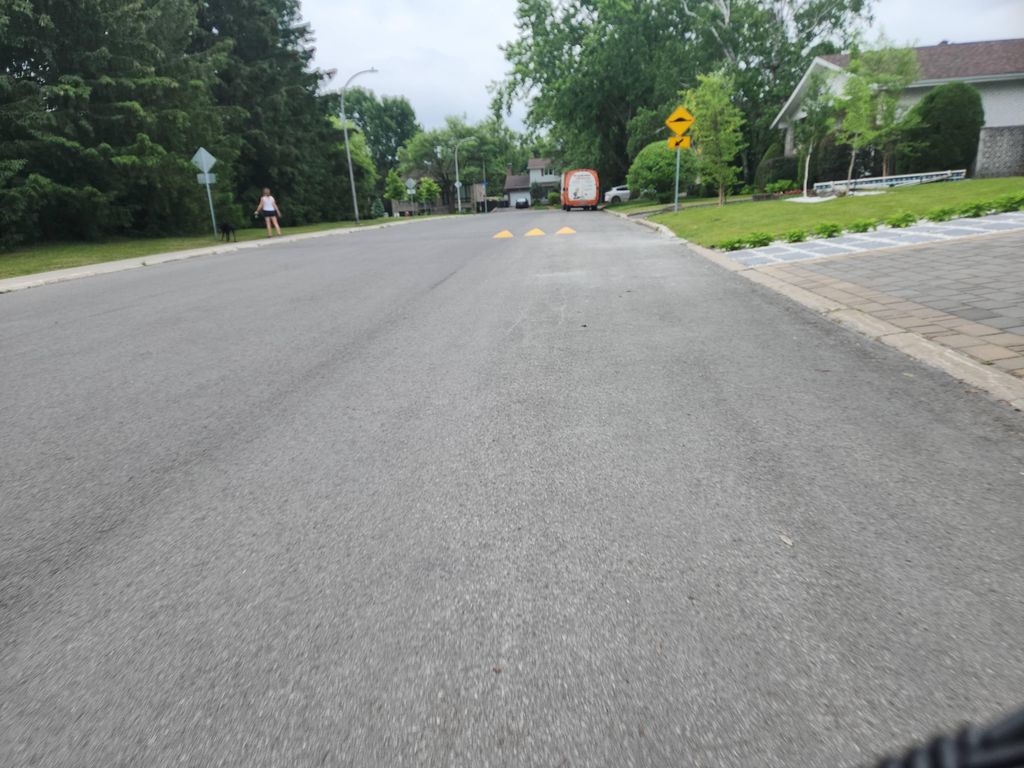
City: montreal